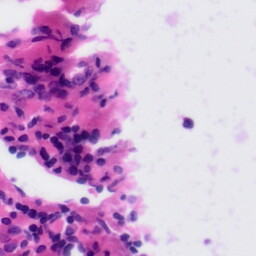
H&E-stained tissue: Tonsil